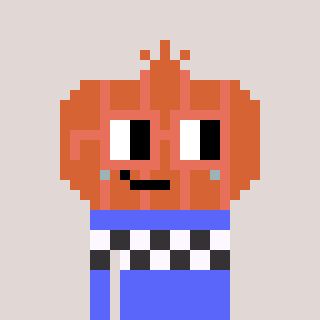
a pixel art character with square orange glasses, a onion-shaped head and a purple-colored body on a warm background